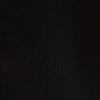
Label: space